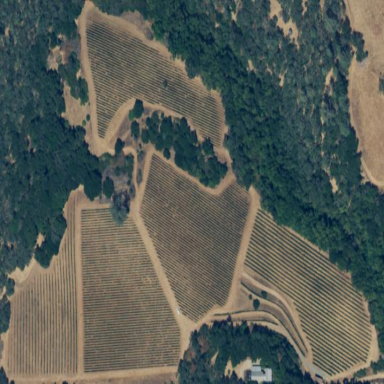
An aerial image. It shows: Vineyard with wine grapes as the main crop.